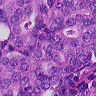
Metastatic tissue present: yes